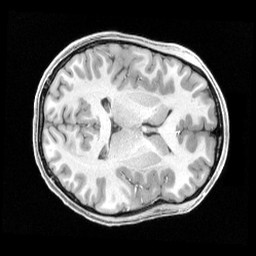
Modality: T1w
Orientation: axial
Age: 22
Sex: female
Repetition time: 2.4 s
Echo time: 0.00222 s